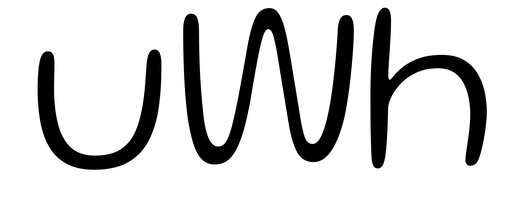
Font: Gluten_ExtraLight